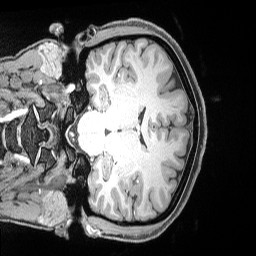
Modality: T1w
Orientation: coronal
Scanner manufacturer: siemens
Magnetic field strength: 3 T
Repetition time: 2.53 s
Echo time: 0.00169 s